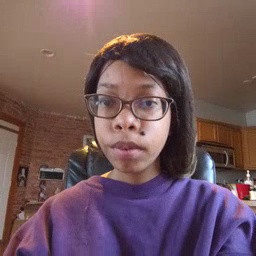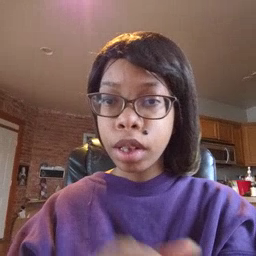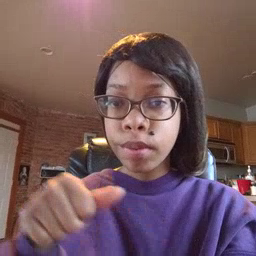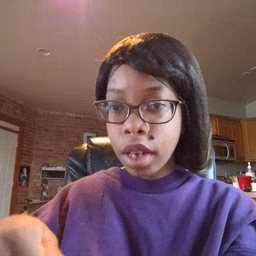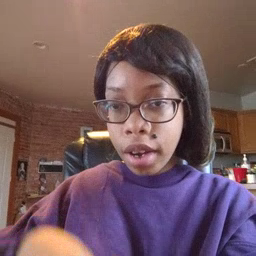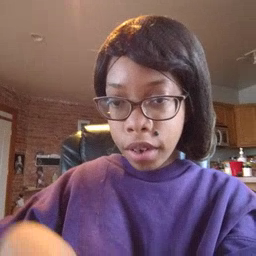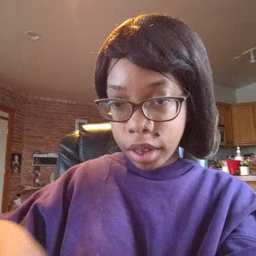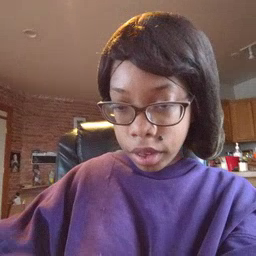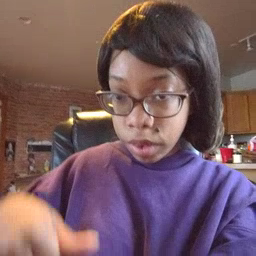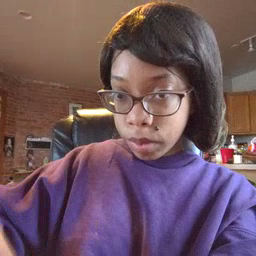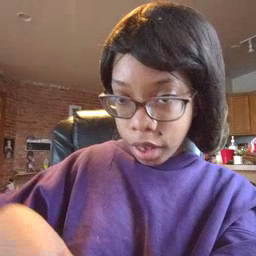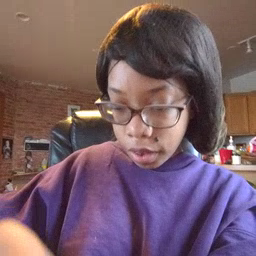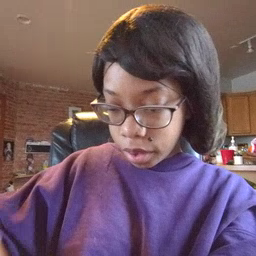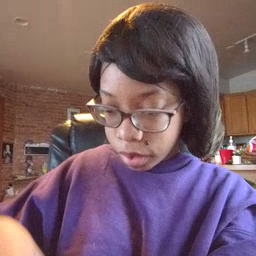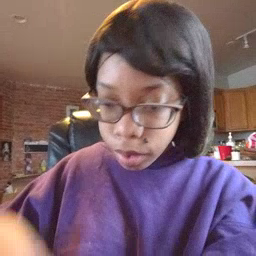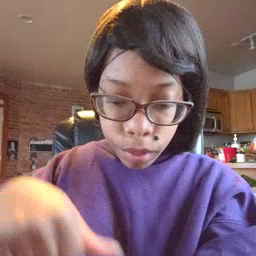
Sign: puzzle